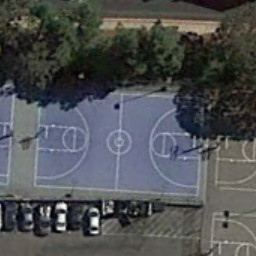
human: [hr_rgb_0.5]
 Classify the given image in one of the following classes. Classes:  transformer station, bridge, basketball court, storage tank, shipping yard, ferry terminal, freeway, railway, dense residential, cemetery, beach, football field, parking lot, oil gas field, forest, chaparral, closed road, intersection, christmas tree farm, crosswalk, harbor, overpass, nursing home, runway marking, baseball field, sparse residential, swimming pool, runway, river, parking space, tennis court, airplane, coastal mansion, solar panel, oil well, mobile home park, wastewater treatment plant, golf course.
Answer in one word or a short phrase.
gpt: basketball court